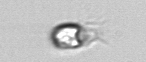
Label: Balanion